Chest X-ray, AP view. Patient: 26 years old, sex F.
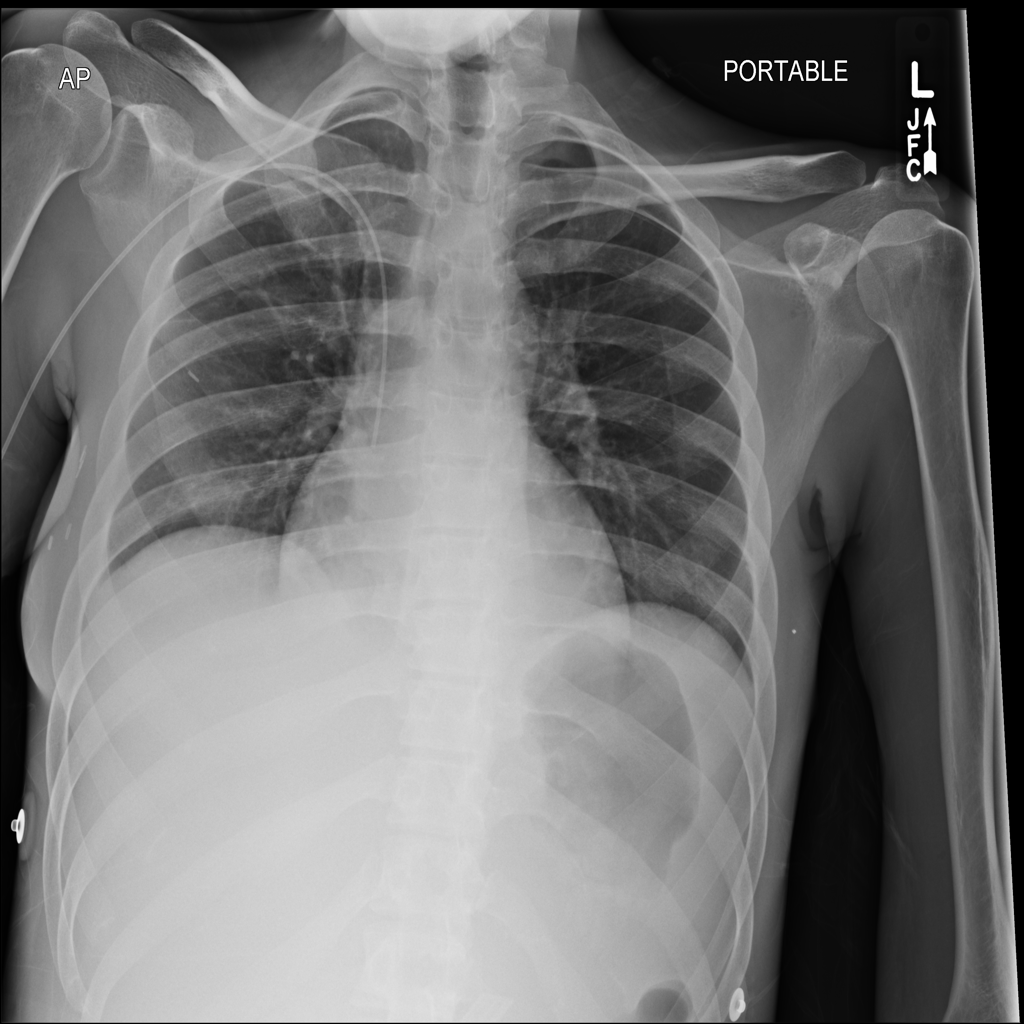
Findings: No Finding